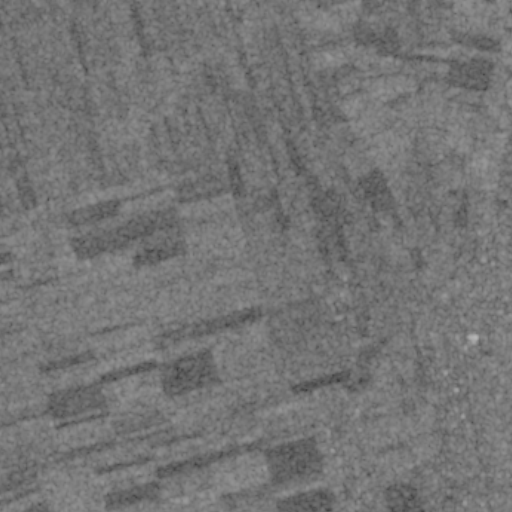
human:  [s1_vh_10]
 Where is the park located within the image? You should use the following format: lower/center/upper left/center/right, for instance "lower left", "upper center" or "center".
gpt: The park is located in the lower right of the image.
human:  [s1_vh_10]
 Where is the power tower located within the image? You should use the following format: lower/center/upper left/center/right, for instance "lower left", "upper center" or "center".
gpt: The power tower is located in the lower left of the image.
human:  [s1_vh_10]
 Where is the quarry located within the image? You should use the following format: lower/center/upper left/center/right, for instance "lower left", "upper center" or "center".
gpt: There is no quarry in the image.

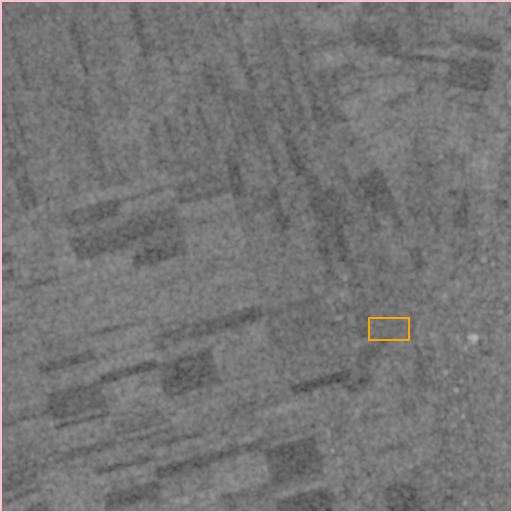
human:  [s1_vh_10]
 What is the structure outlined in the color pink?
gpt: The structure outlined in pink is a crop field.
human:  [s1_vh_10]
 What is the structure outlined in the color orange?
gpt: The structure outlined in orange is a park.
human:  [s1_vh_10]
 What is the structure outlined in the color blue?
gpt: There is no blue outline.